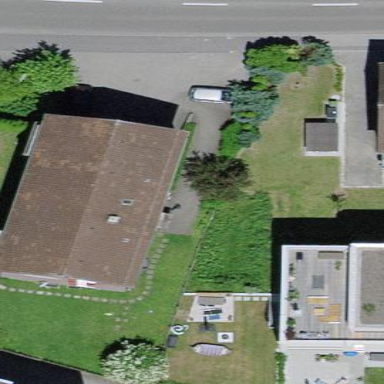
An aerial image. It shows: Residential building.